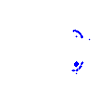
Particle: pion